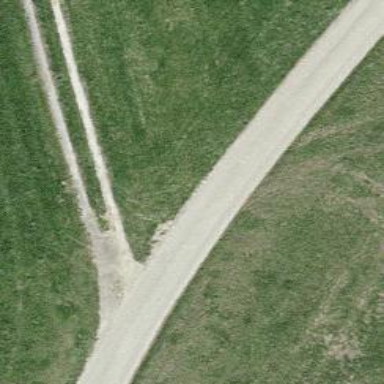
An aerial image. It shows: Unclassified road with smooth asphalt surface. The road has high-quality grade 1 tracktype.